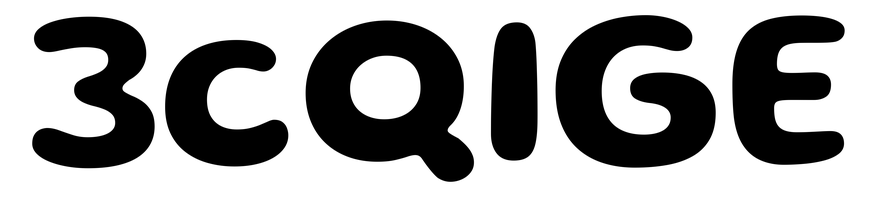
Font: Gluten_SemiBold